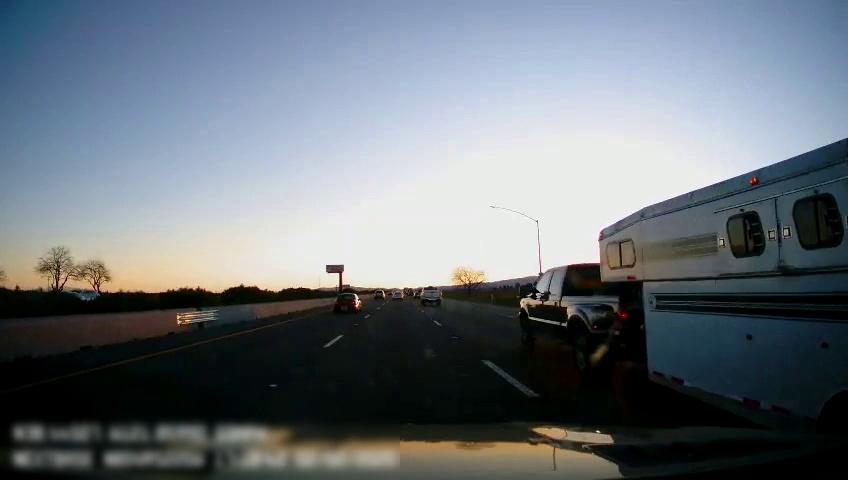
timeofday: Dusk/Dawn/Twilight
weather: Sunny
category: Drivable Space
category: Vehicles | Car
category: Vehicles | Truck
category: Vehicles | Truck
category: Vehicles | Other LV
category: Vehicles | SUV
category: Vehicles | Car
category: Vehicles | Car
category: Lanes | Current Lane
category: Lanes | Alternate Lane
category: Lanes | Alternate Lane